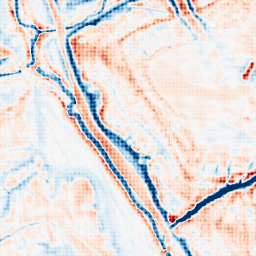
Category: edge_preserving
Decomposition family: bilateral
Decomposition parameters: d: 21
sigma_color: 25
sigma_space: 100
Upsampling method: sinc_hamming
Upsampling parameters: scale: 8
kernel_size: 8
Upsampling scale: 8